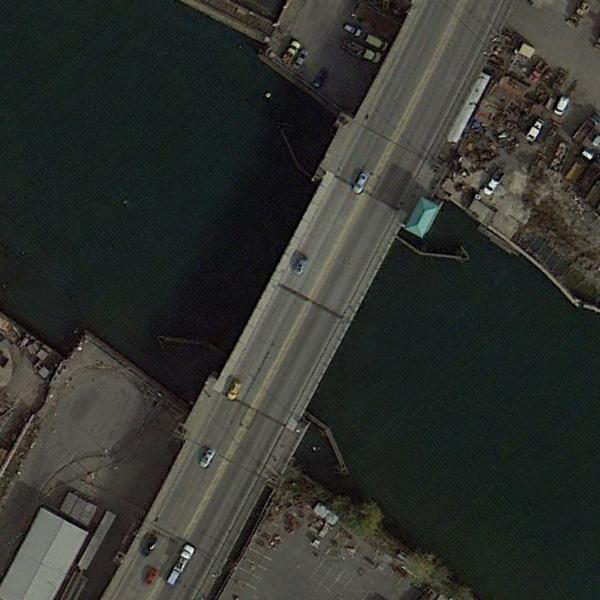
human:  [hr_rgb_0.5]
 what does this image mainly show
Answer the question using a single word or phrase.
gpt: bridge